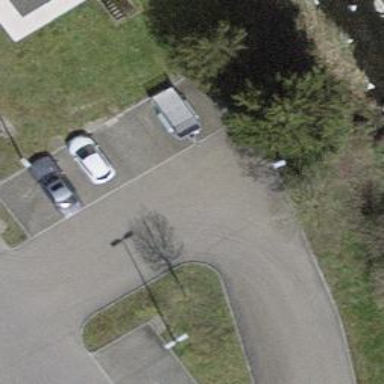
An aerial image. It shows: Asphalt parking aisle road for service vehicles.